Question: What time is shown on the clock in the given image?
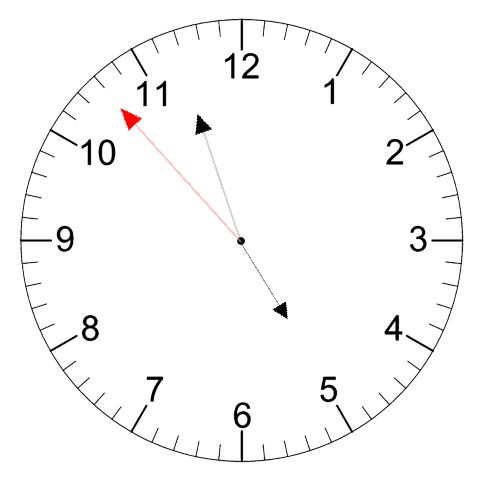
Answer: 04:56:53